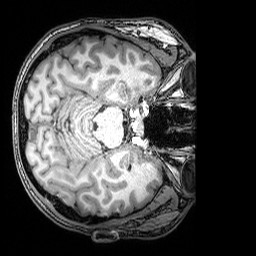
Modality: T1w
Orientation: axial
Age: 23
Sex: male
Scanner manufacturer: siemens
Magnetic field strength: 3 T
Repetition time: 2.53 s
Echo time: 0.00388 s